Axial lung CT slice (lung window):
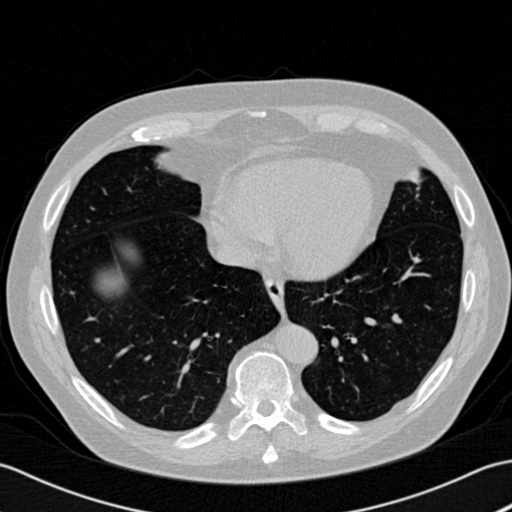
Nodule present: no